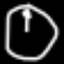
Label: clock